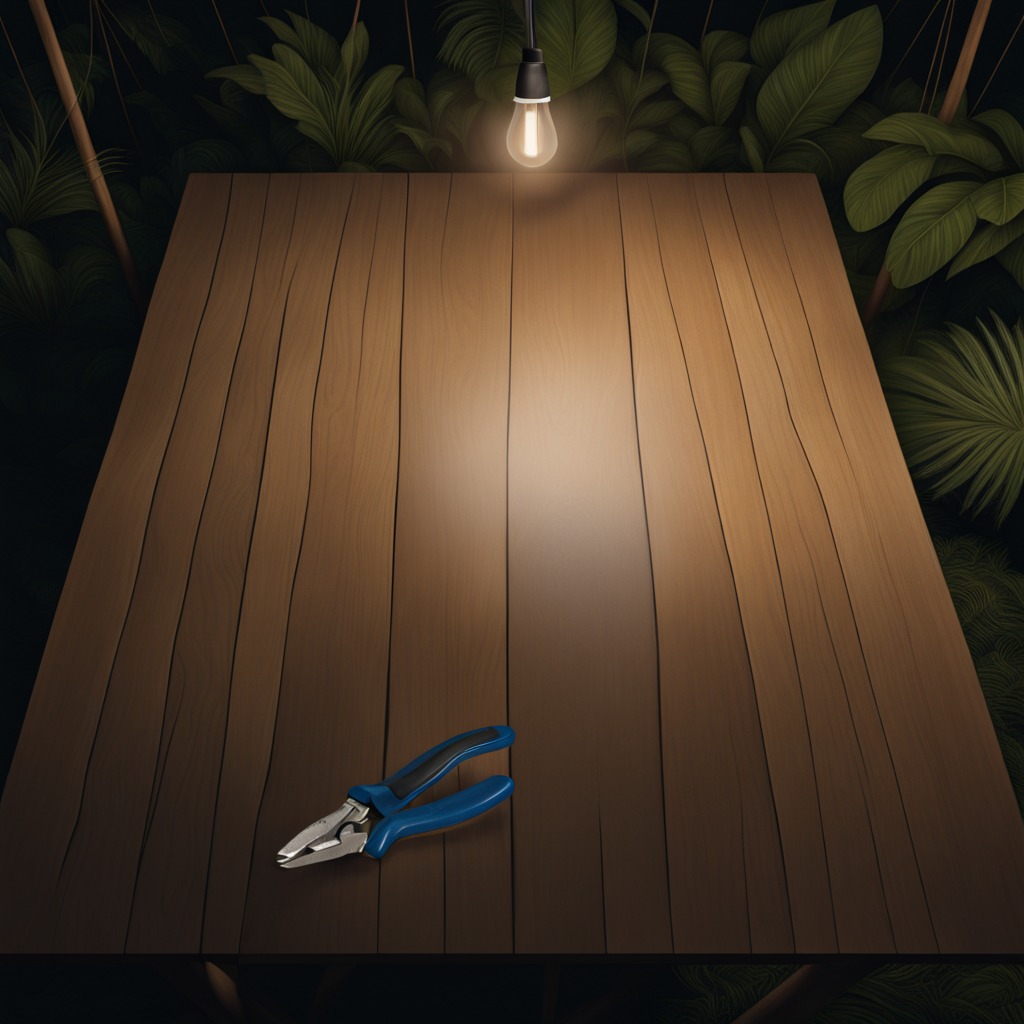
A plier is lying on the wooden table.